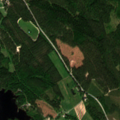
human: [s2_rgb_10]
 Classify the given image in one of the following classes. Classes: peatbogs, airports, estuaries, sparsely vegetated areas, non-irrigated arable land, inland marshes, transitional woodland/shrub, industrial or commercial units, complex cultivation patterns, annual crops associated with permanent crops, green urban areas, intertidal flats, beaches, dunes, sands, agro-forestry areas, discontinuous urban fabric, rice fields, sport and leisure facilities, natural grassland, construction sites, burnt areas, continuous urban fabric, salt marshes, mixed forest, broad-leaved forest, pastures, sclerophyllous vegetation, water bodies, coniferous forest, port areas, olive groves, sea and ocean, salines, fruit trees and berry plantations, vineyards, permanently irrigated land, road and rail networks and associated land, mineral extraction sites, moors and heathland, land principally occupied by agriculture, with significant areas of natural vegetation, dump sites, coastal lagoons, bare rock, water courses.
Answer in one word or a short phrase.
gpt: land principally occupied by agriculture, with significant areas of natural vegetation, coniferous forest, mixed forest, water bodies